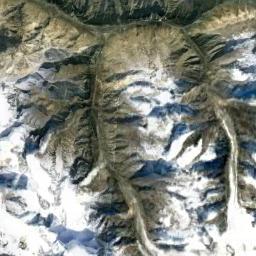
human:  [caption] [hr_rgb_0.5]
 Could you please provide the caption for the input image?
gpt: The snow berg is consist of bare land and white snow .

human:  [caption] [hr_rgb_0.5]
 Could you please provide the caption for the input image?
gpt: There is a lot of snow on the snowberg .

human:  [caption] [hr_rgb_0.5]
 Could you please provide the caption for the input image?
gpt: The snowberg has some valley glaciers but some ridges are not covered by glaciers .

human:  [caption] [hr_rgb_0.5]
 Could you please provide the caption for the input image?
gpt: Only the peaks of the snow-capped mountains are covered with snow .

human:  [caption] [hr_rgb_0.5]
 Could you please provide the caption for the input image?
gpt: There are some snow on the ridges of the snowbergs .